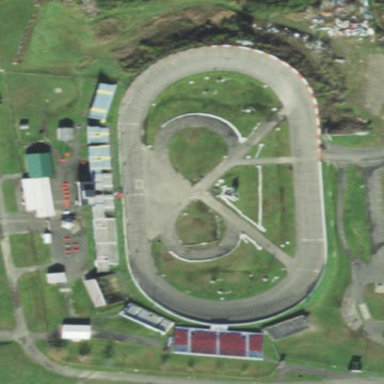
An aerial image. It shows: Pitch designated for motor sports.